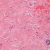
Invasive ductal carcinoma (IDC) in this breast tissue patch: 0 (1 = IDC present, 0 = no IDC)